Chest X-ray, AP view. Patient: 10 years old, sex M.
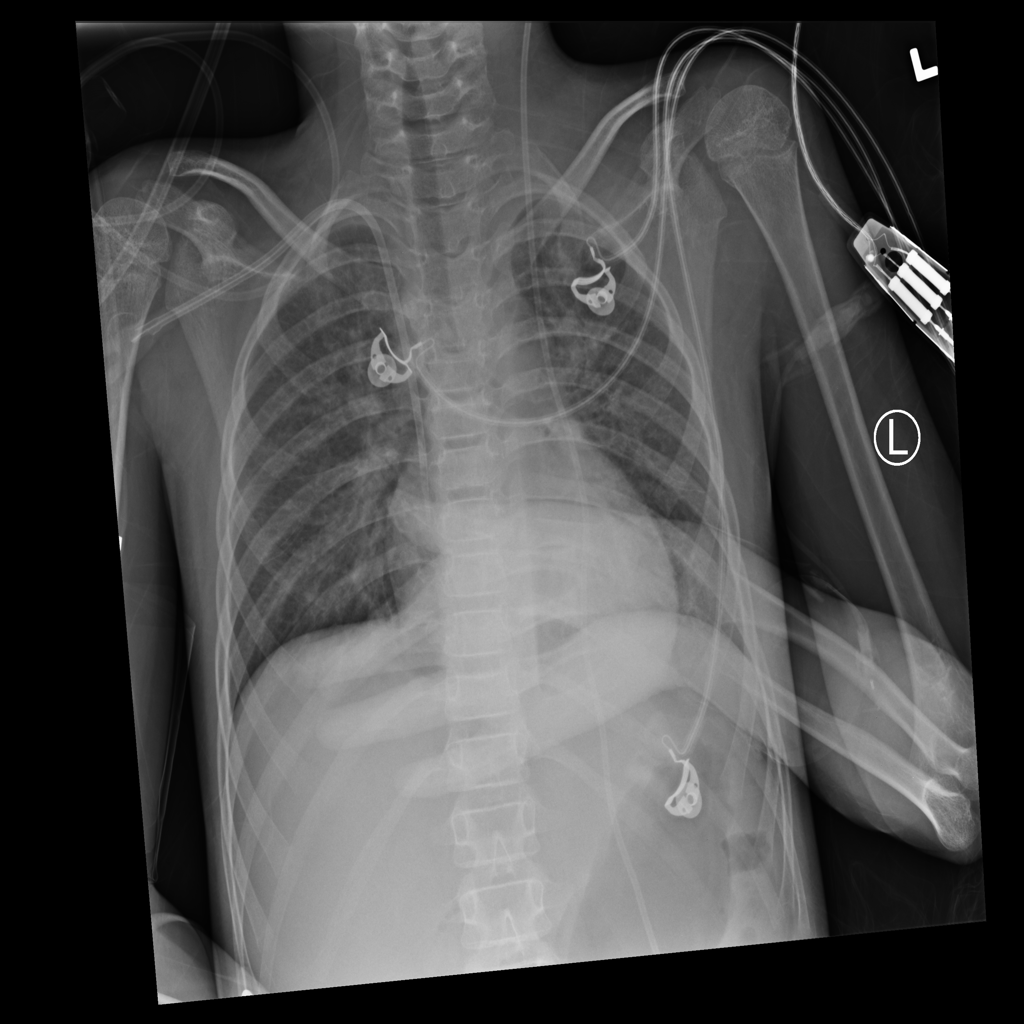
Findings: No Finding